Question: I'm trying to reproduce the design of Twitter UITableView (see image below) :

Did not manage to reproduce it :(
I tried several methods like :
- - -
Any clue to solve my problem please ?
In advance, thanks a lot for your help.
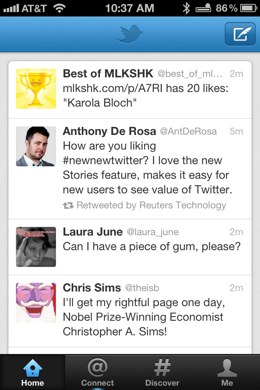
Answer: In my opinion, this seems to be NOT your classic grouped style UITableView.
This could be a UITableView (plain style) that spans across the whole device width, and composed by custom UITableViewCell's. The cells are narrow enough to leave room for the scroll indicators to be shown.
Each UITableViewCell renders a UIImage on the cell's background: each different, depending on position - top, middle, bottom - or content type. The image for the cell background would already contain the shadow pixels. In an experience of mine, using Quartz for shadow, is too processor intensive and slow, iphone 4). In addition, each custom cell could also have its view setOpaque:TRUE for enhanced performance (against the solid colored background).
Each tweet cell may span different lines/heights so you'd probably use [UIColor colorWithPatternImage:[UIImage imageNamed:@"tile.png"]] when setting the background of the cell.
So we end up with no real shadow / processor intensive stuff. Just graphics, color matching and positioning.